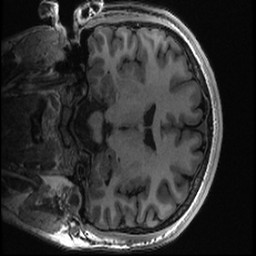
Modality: T1w
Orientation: coronal
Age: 21